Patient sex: M
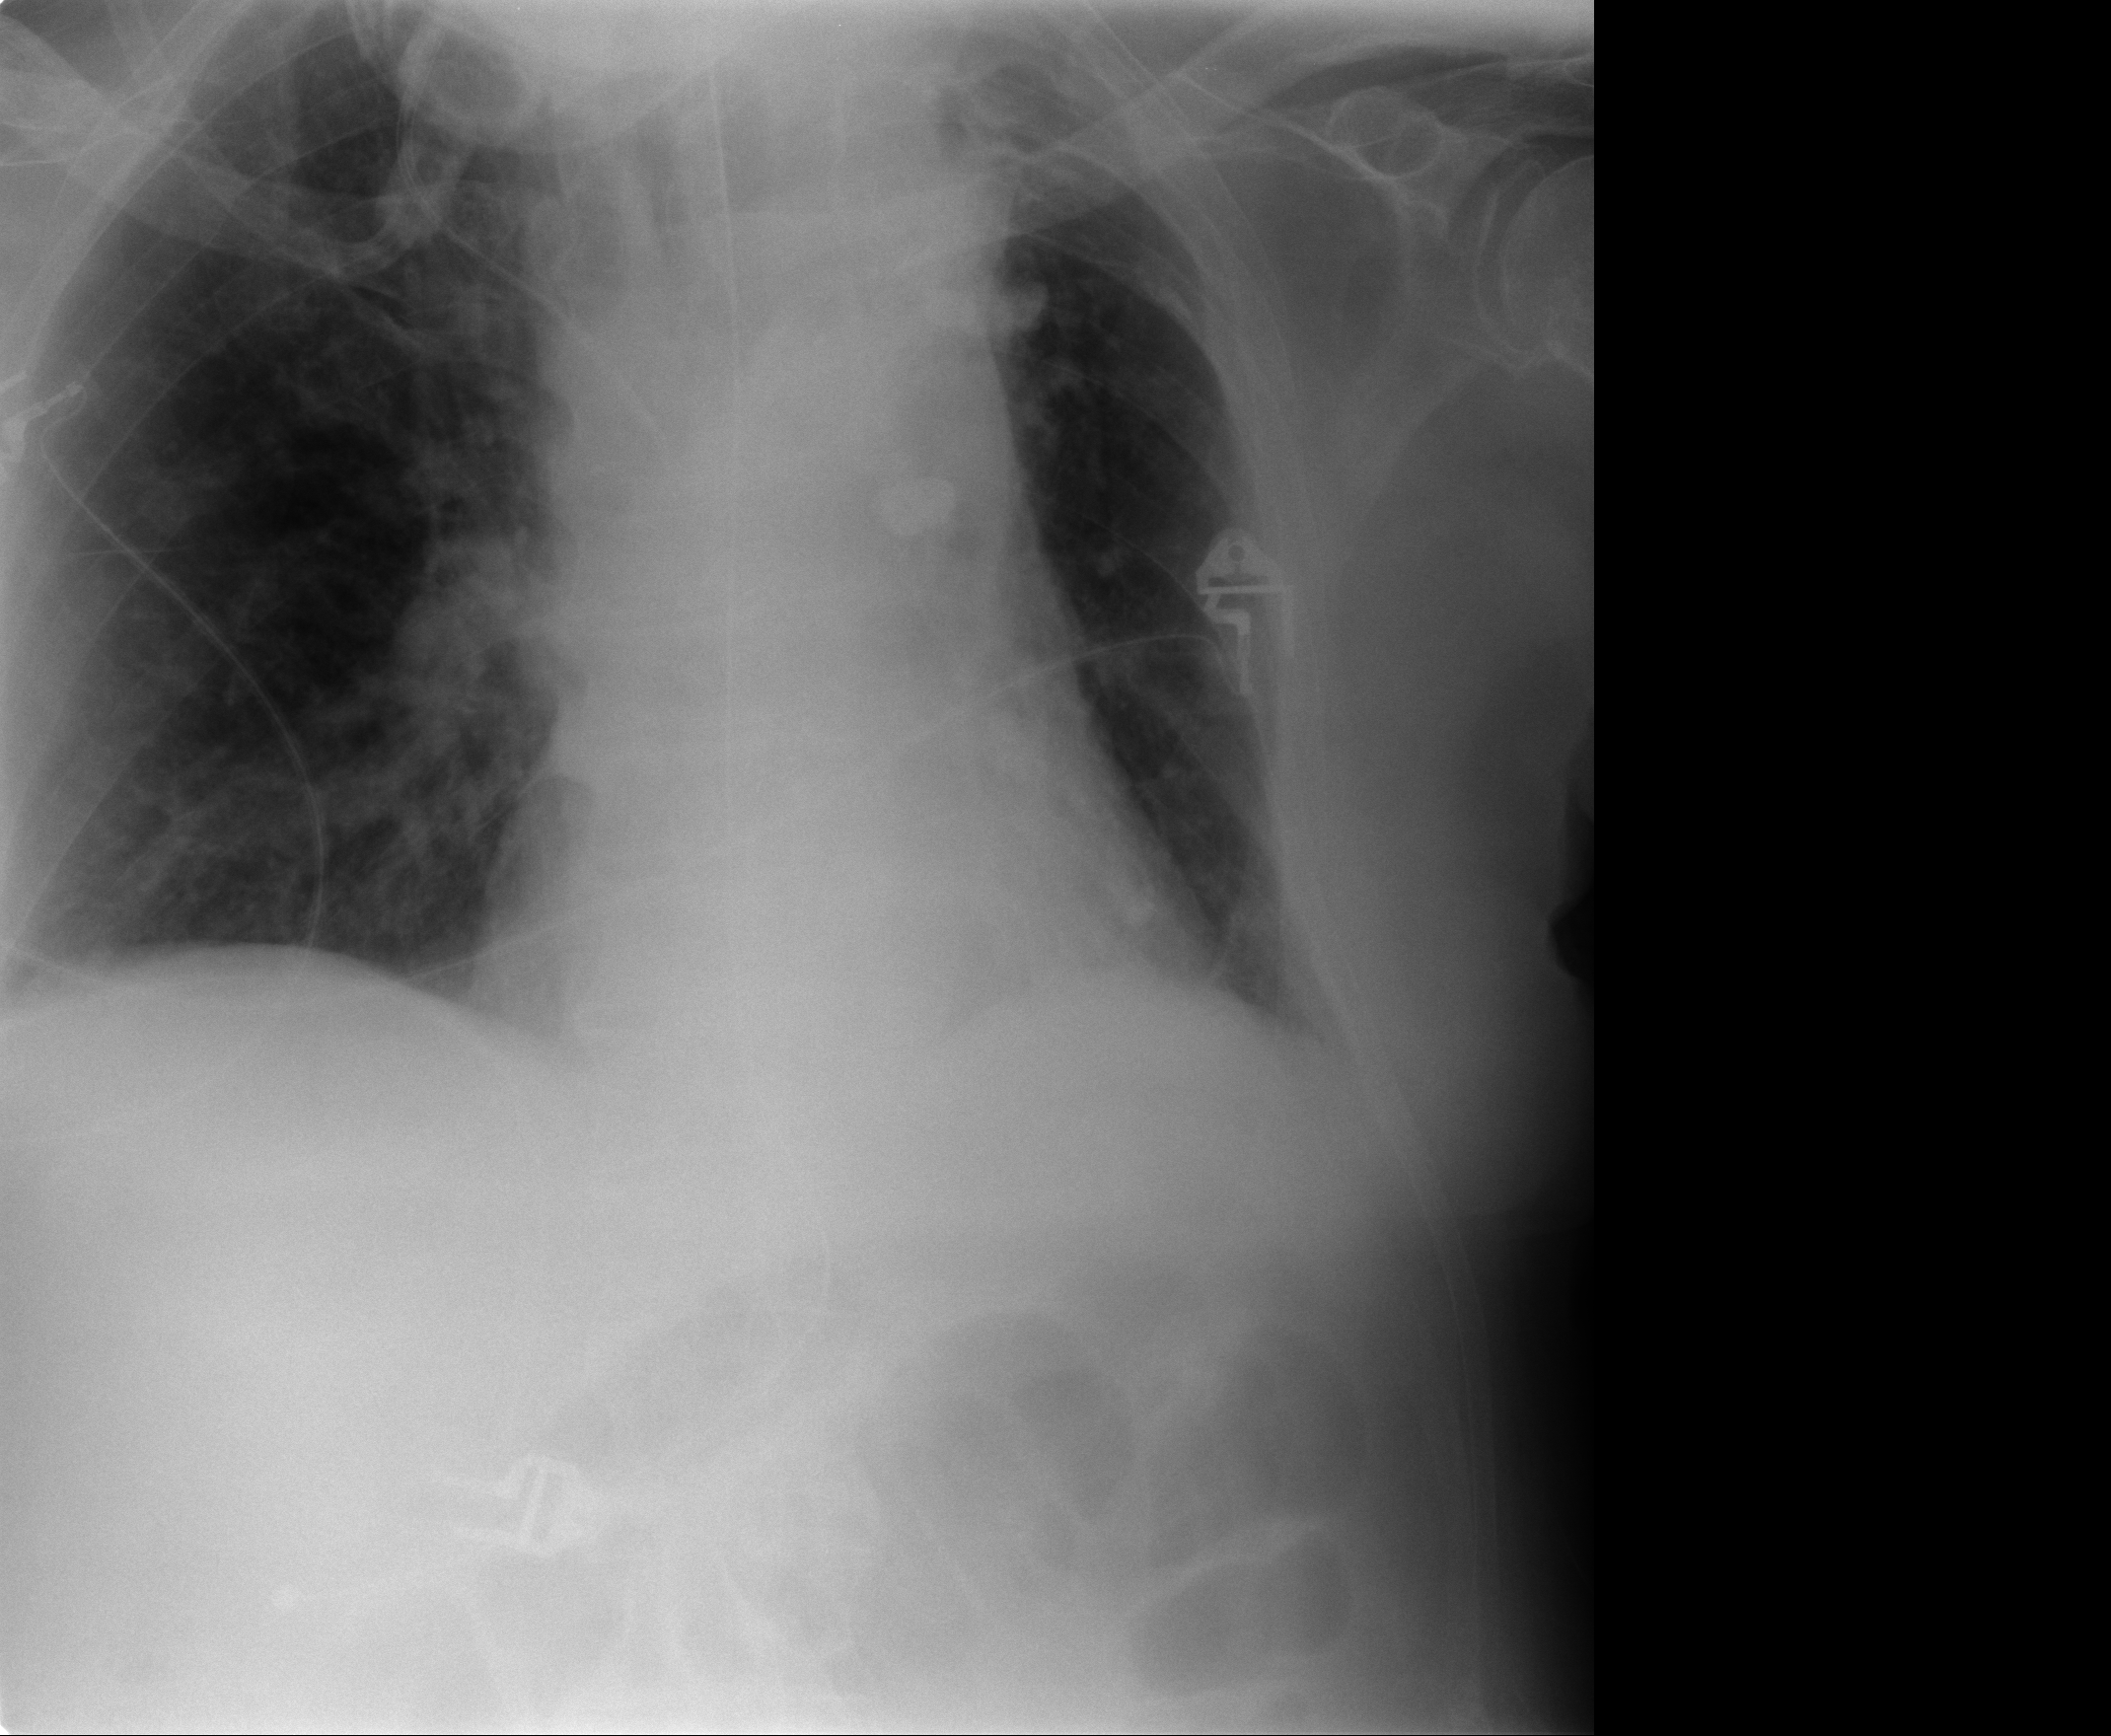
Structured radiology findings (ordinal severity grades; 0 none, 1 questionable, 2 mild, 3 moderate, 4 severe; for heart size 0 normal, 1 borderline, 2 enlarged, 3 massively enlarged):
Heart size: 0
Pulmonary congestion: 1
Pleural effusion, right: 1
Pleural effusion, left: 0
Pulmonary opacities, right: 0
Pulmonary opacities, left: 1
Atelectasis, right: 1
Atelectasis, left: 2